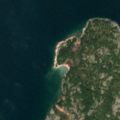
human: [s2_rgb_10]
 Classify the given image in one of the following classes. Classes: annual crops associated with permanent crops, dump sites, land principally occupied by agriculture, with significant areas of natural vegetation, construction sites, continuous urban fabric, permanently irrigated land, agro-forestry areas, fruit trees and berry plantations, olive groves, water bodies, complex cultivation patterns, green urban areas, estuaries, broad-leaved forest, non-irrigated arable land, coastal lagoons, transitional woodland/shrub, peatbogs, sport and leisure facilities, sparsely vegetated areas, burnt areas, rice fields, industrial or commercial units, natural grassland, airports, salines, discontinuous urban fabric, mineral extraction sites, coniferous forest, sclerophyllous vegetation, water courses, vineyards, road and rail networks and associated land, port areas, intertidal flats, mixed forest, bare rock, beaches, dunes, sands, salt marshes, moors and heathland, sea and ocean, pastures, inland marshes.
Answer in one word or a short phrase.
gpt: mixed forest, sea and ocean